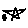
Label: star